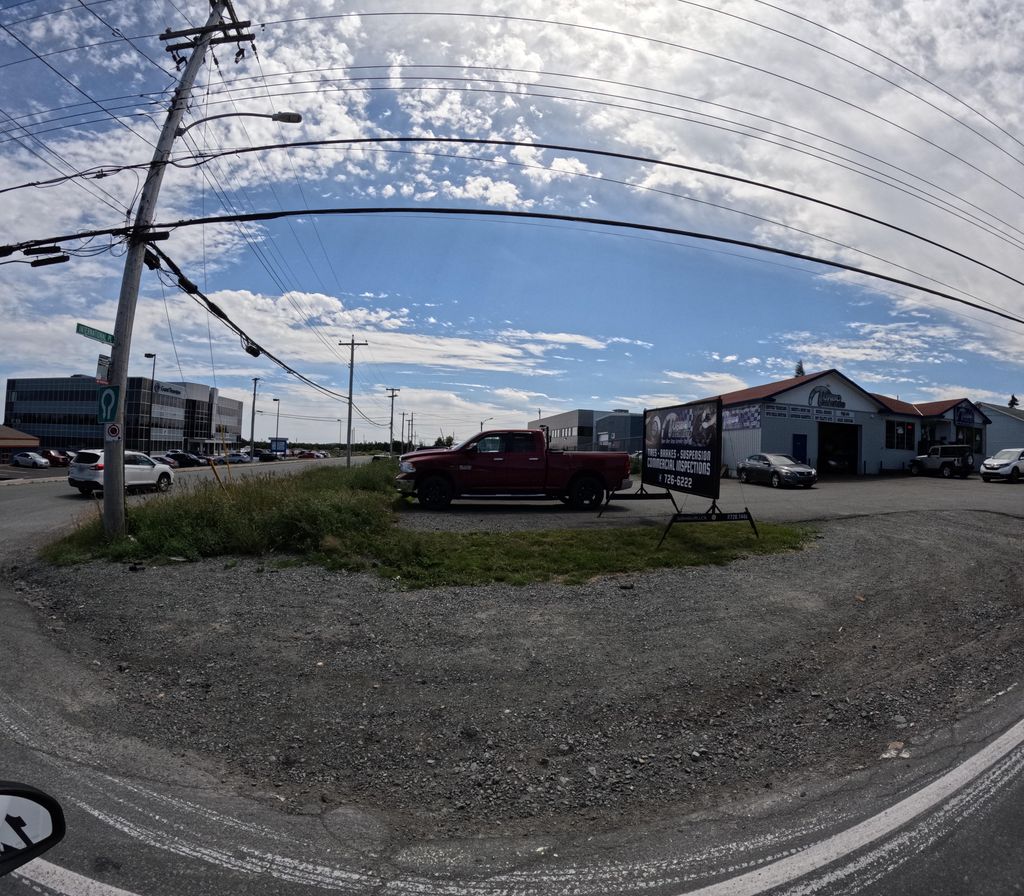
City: st_johns